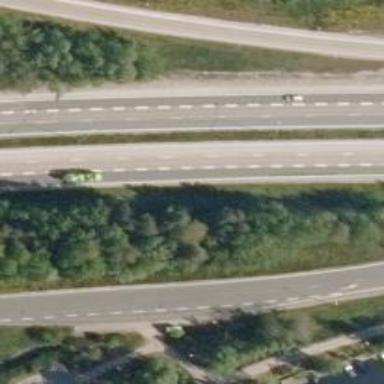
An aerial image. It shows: Asphalt motorway.